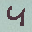
Label: 4